Question:
I would like to get the calculated field ('previous balance' which equal to (sum of all the previous 'debit') - (sum of all previous 'credit')) in each row
for example :
for ID =5 , i want to get the previous balance of this record = (sum of debit amount) - (sum of credit amount) from ID=1 to ID =4
any suggestion please ?
i tried the 'LAG' function but still didn't get what i want
thank you
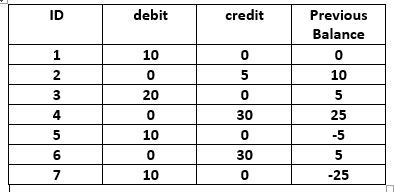
Answer: Hi if i understand your wall query and if you have SQL Server version greater or equal than 2008 you can use this query example ::
'''
Create table #tblVal
(
Id int identity(1,1),
Val int
)
--Inserting Records--
Insert into #tblVal values(720)
Insert into #tblVal values(720)
Insert into #tblVal values(500)
Insert into #tblVal values(720)
Insert into #tblVal values(539)
Insert into #tblVal values(341)
select * from #tblVal
SELECT *, SUM(Val) OVER(ORDER BY Id Asc
ROWS BETWEEN UNBOUNDED PRECEDING AND CURRENT ROW) - Val as 'TotalSumPrevious',
SUM(Val) OVER(ORDER BY Id Asc
ROWS BETWEEN UNBOUNDED PRECEDING AND CURRENT ROW) as 'TotalSumCurrent'
FROM #tblVal
drop table #tblVal
'''
AND take look at this link : <URL>
Code edit with example picture :
'''
Create table #tblVal
(
Id int identity(1,1),
Debit int,
Credit int
)
--Inserting Records--
Insert into #tblVal values(10,0)
Insert into #tblVal values(0,5)
Insert into #tblVal values(20,0)
Insert into #tblVal values(0,30)
Insert into #tblVal values(10,0)
Insert into #tblVal values(0,30)
Insert into #tblVal values(10,0)
select * from #tblVal
SELECT *,
SUM(Debit - Credit) OVER(ORDER BY Id Asc
ROWS BETWEEN UNBOUNDED PRECEDING AND CURRENT ROW) - (Debit - Credit) as 'PreviousBalance'
FROM #tblVal
drop table #tblVal
'''